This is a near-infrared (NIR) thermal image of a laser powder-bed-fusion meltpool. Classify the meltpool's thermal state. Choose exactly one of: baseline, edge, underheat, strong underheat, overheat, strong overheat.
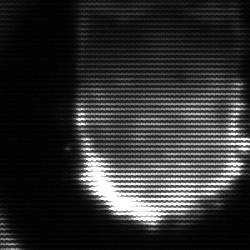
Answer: baseline